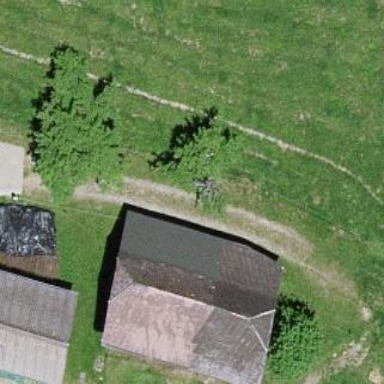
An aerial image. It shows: Barn.